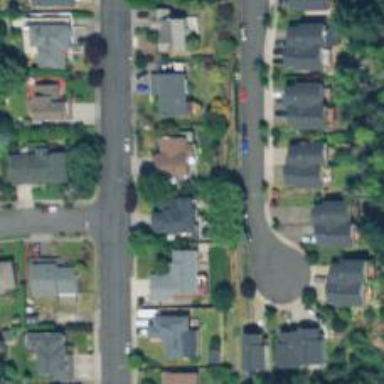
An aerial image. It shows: Residential road with sidewalk on the left.